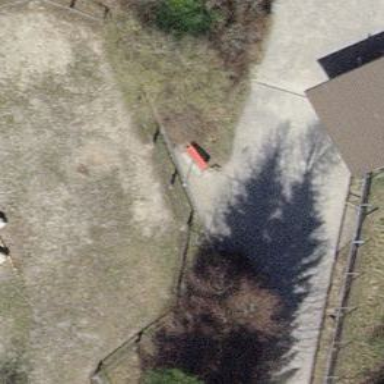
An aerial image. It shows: Red bench.